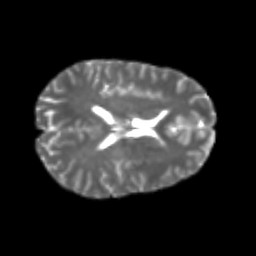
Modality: T2w
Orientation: axial
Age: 25
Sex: male
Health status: healthy
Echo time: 0.074 s